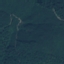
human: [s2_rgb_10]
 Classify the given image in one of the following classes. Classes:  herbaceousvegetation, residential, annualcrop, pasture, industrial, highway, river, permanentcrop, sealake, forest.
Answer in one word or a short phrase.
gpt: Forest